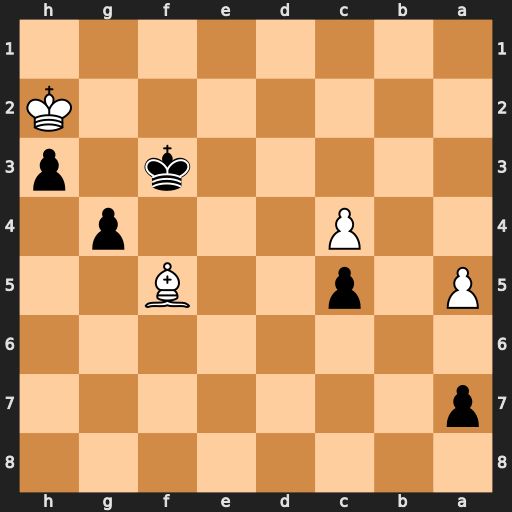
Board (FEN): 8/p7/8/P1p2B2/2P3p1/5k1p/7K/8
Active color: b
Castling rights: -
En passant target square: -
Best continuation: g3+ Kxh3 g2 Be4+ Kxe4